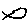
Label: fish